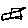
Label: square